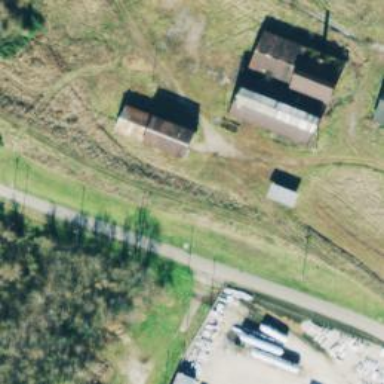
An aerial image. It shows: Disused railway yard.